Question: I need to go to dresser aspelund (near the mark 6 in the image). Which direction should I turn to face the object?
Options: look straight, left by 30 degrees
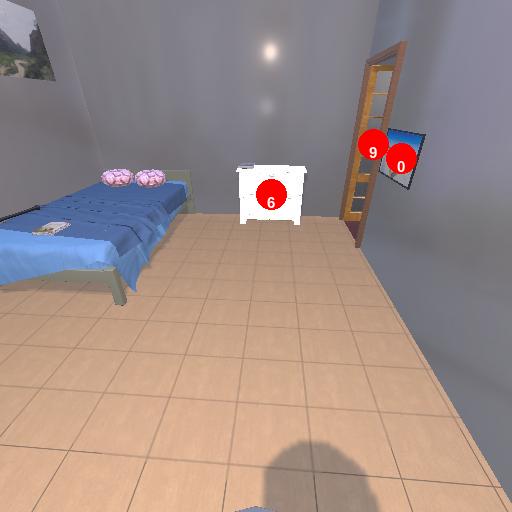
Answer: look straight